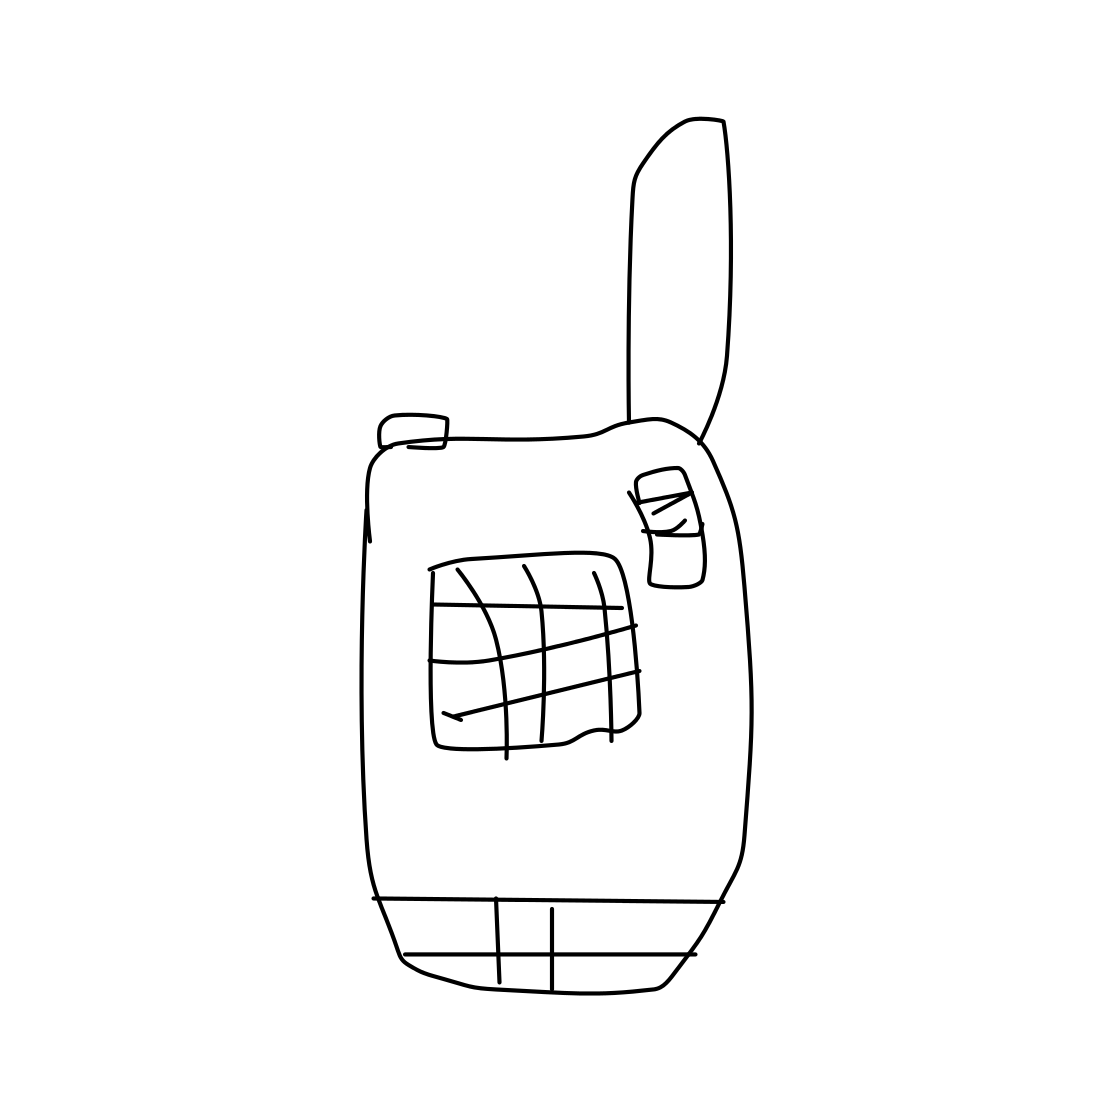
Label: walkie talkie